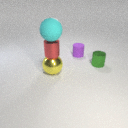
large yellow metal sphere to the left of small purple rubber cylinder